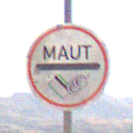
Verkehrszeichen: MautflichtigeStrecke
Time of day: Midday
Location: Outdoor (Nature)
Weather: PartlyCloudy
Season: NotSpecified
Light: Natural